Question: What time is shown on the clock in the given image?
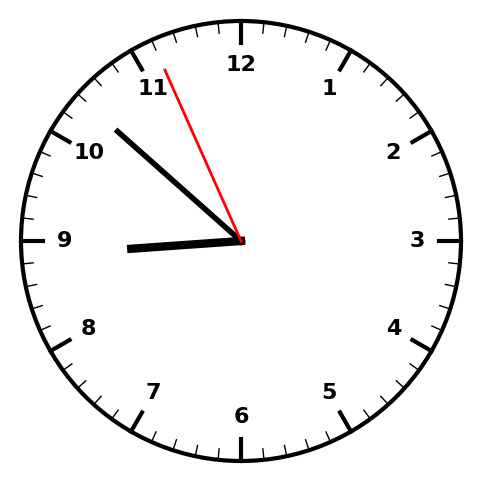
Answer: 08:51:56